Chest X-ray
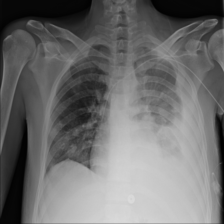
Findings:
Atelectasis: negative
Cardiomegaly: negative
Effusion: positive
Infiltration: negative
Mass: negative
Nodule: negative
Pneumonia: negative
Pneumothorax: negative
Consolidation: negative
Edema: negative
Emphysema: negative
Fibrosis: negative
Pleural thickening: negative
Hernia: negative